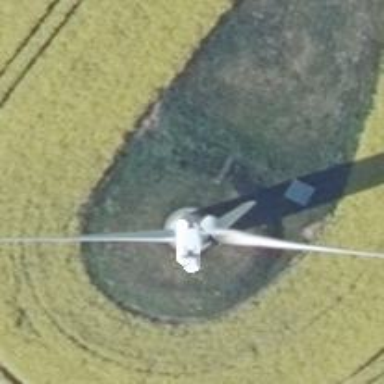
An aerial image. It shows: Wind turbine generator that utilizes wind as its source for generating electricity. It is of the horizontal axis type.